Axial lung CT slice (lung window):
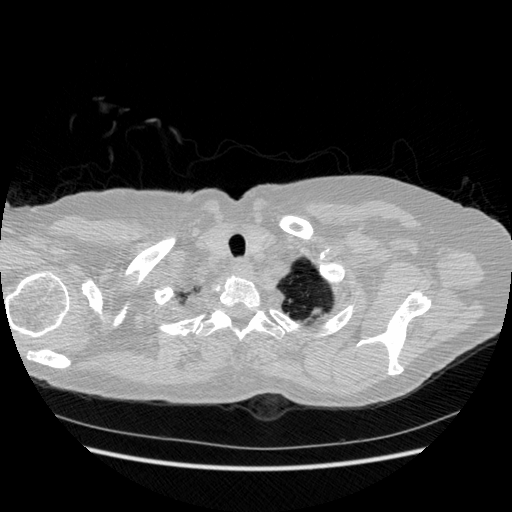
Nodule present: no